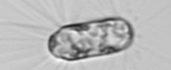
Label: Corethron_hystrix